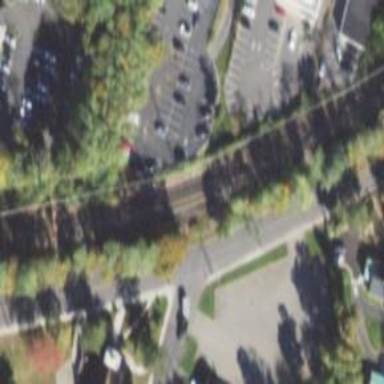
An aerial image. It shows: Railway siding for service.